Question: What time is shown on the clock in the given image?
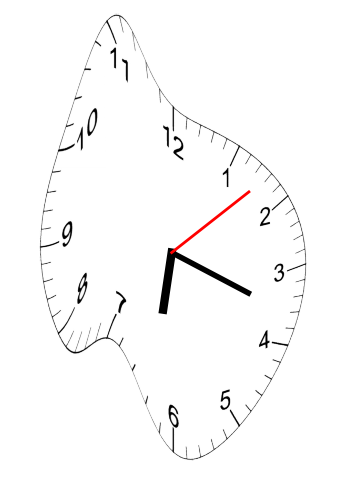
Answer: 06:18:08